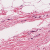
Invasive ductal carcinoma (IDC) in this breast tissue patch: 0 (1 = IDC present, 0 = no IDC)